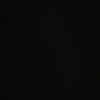
Label: space